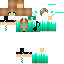
A female human skin with pale skin, wearing brown long hair dressed in a blue tshirt and red pants, featuring a closed mouth.